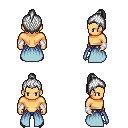
a pixel art fantasy rpg character, male body template, human, tanned skin, overskirt, metal pants, white short topknot hairstyle, white cloth bracers, metal boots, four views (front, back, left, right), 2x2 character sprite sheet, small pixel art, hard edges, no anti-aliasing